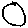
Label: circle